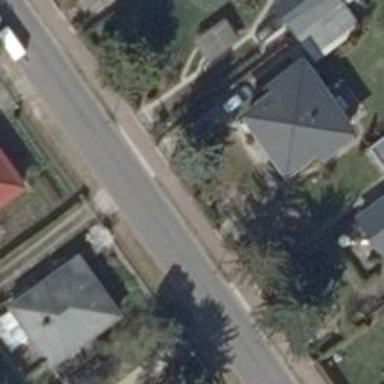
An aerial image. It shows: Footway.